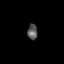
Tissue: skin
Cell type: Fibroblasts
Senescence score: 0.7594
Nuclear area (px): 153
Mean DAPI intensity: 88.732